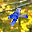
Label: 4